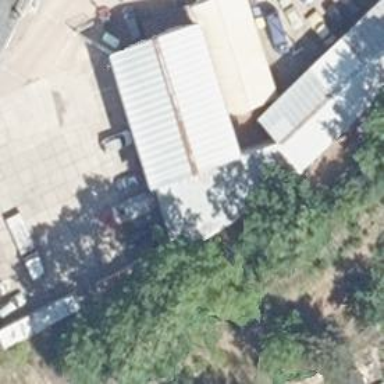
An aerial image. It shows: Commercial building.